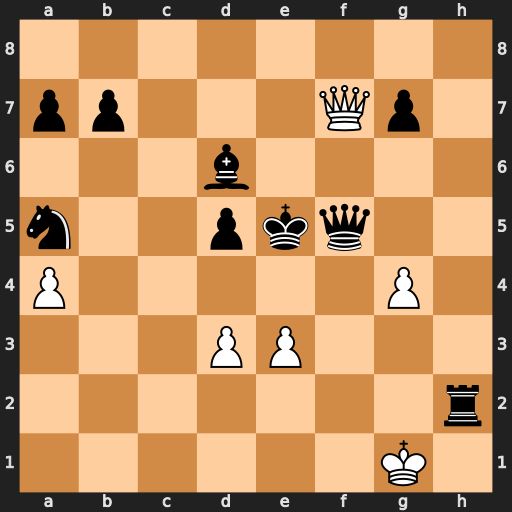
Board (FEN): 8/pp3Qp1/3b4/n2pkq2/P5P1/3PP3/7r/6K1
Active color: w
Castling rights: -
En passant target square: -
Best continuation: Qxf5#